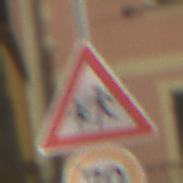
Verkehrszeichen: KinderRechts
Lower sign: Geschwindigkeit70
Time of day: Night
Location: Outdoor (Urban)
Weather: PartlyCloudy
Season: NotSpecified
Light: Artificial